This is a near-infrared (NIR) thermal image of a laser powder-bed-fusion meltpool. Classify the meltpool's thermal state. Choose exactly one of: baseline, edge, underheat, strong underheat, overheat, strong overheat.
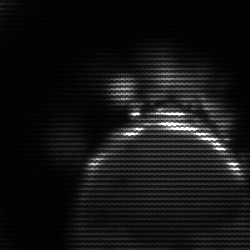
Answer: edge